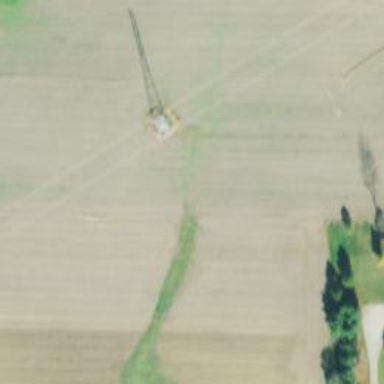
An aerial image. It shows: Lattice structure tower used for power transmission.